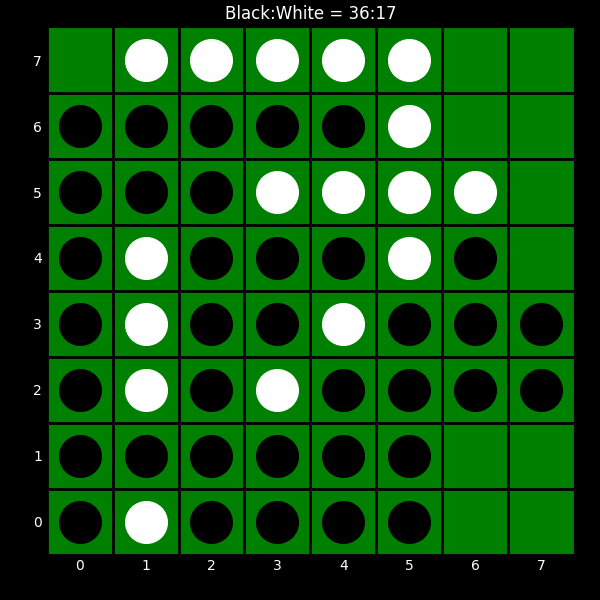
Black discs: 36
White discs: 17